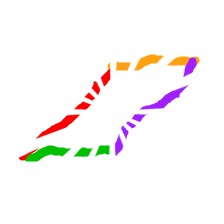
Shape: parallelogram